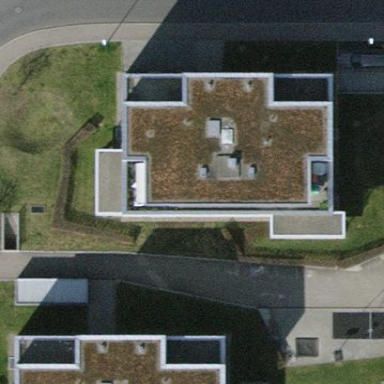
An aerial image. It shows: View of apartment building.